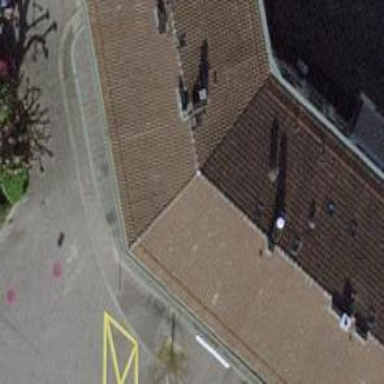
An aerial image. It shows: Restaurant.